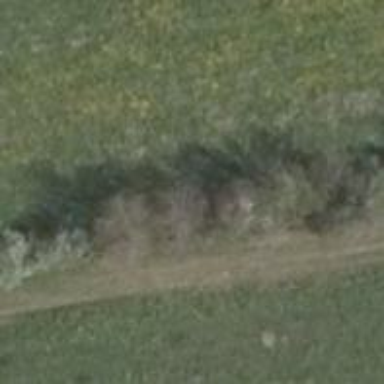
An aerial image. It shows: Row of deciduous broadleaved trees.